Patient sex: M
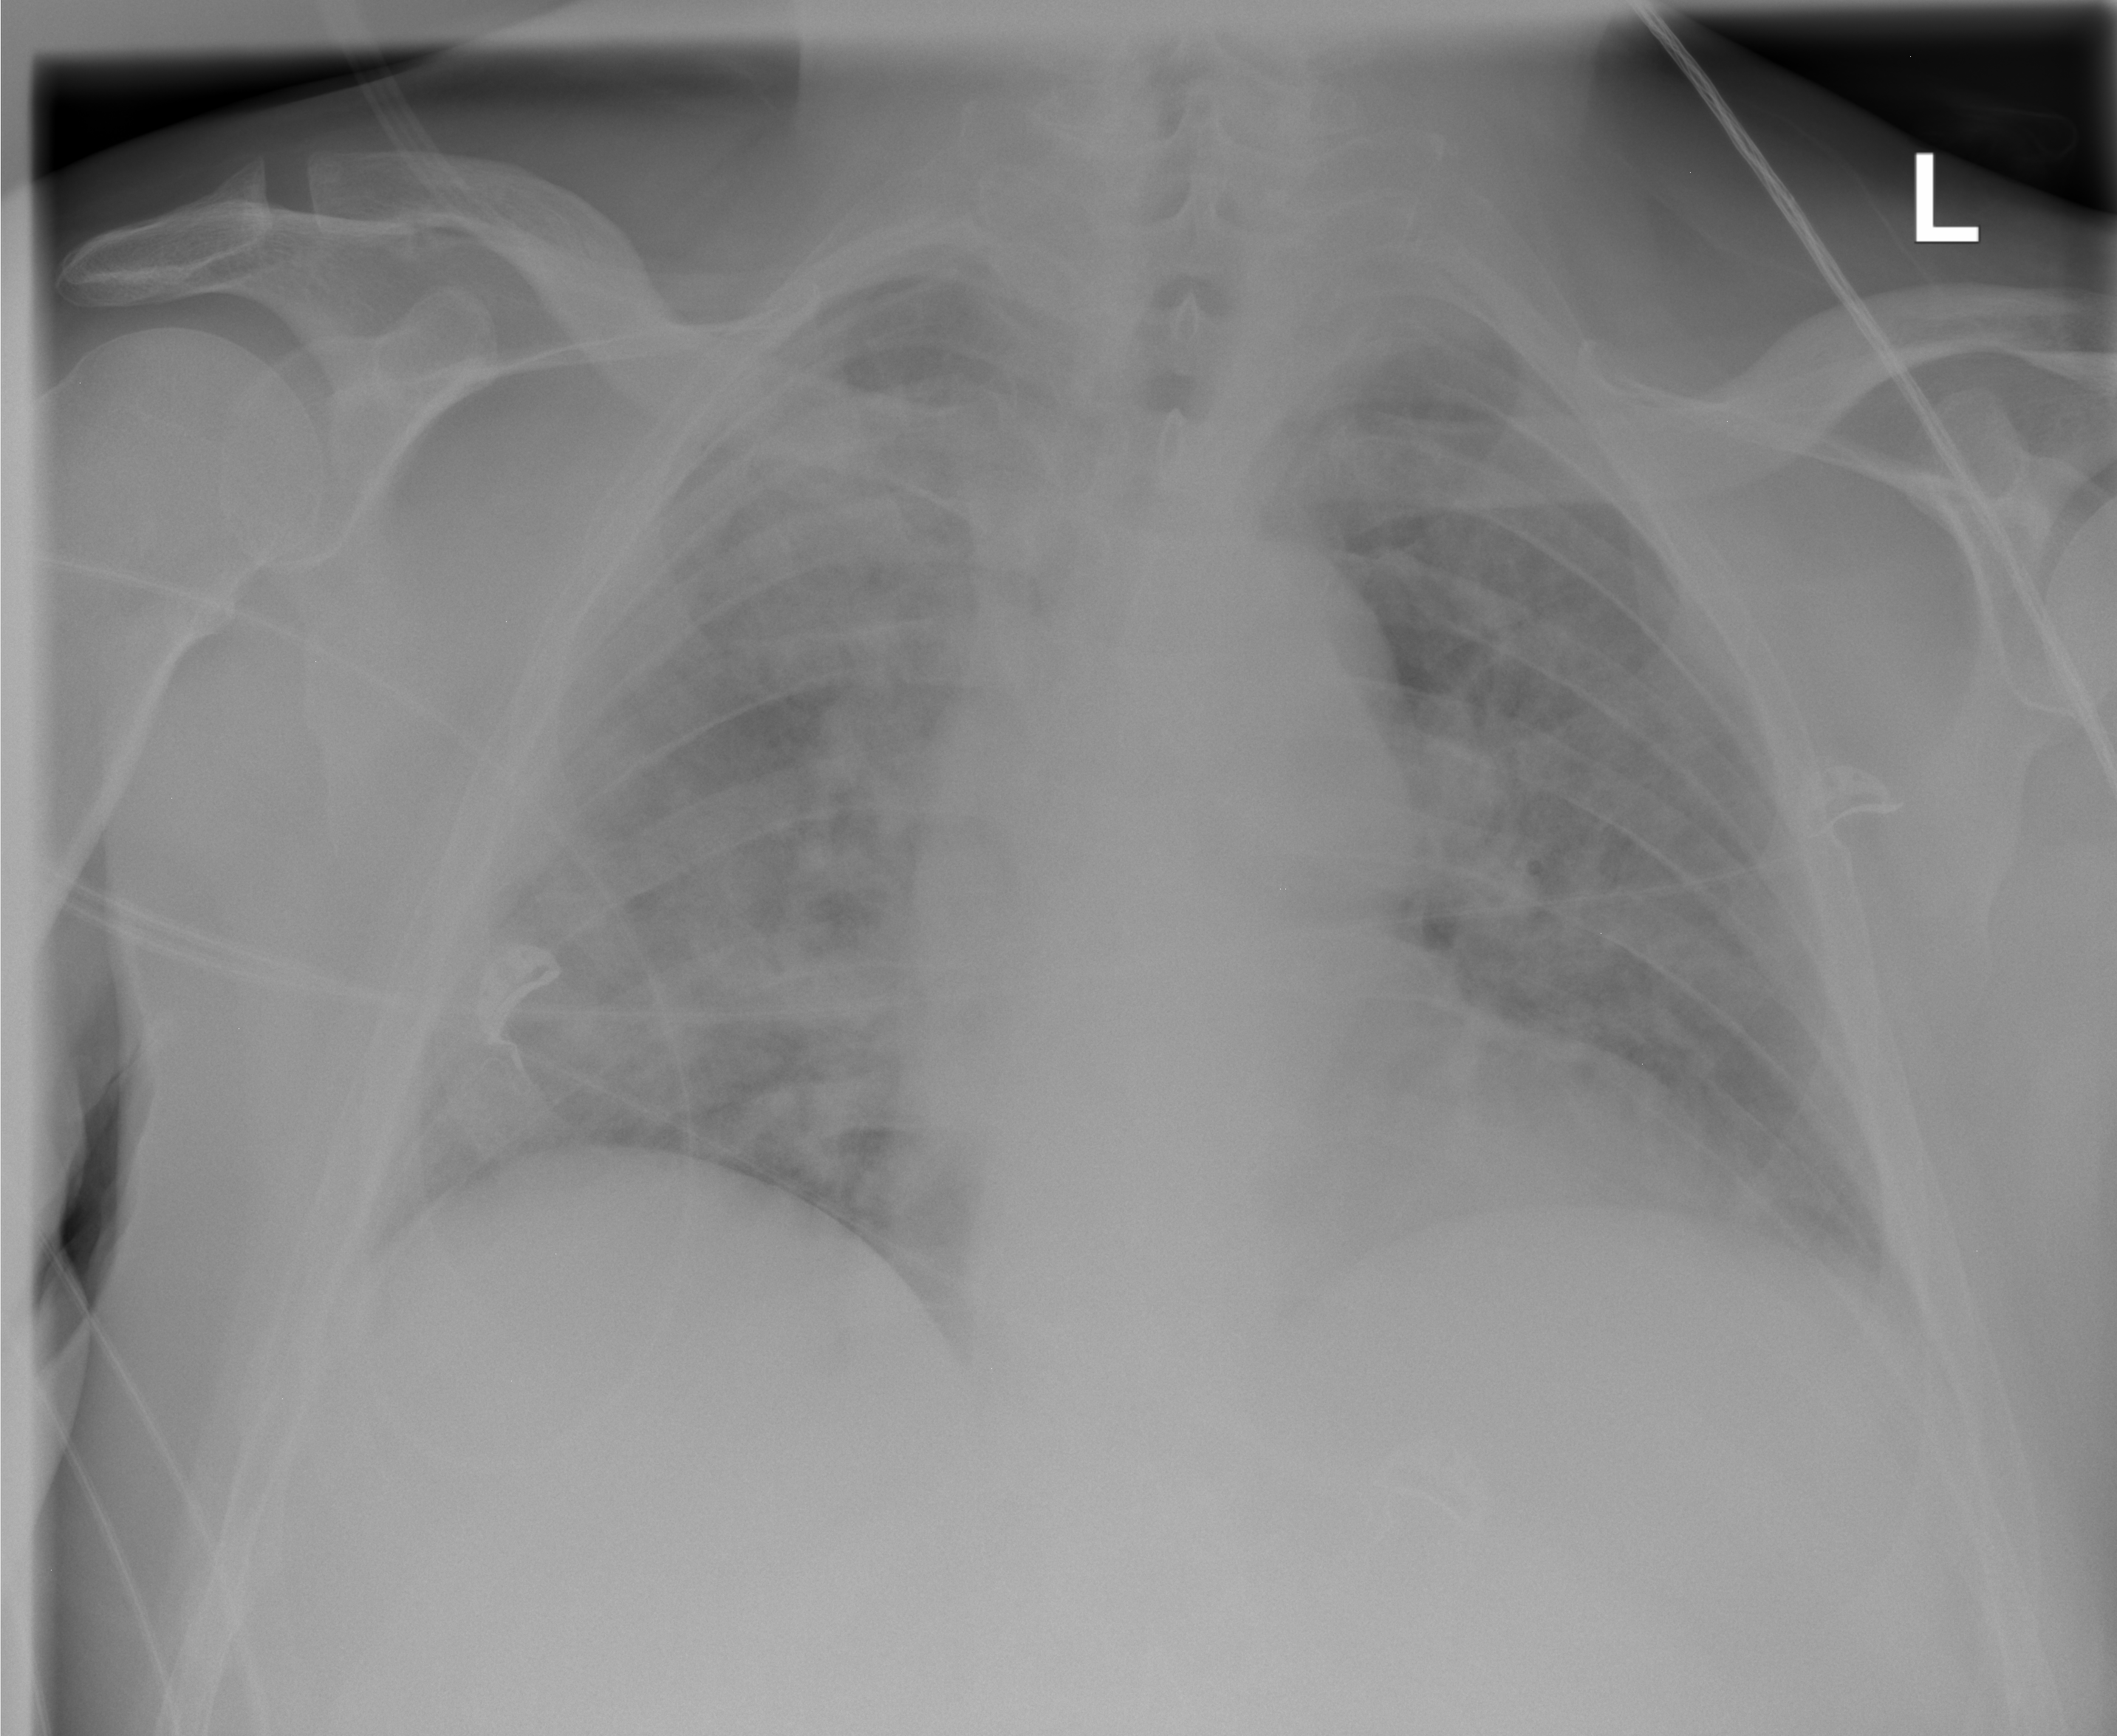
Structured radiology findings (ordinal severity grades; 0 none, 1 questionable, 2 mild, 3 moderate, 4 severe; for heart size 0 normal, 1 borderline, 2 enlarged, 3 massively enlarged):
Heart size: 0
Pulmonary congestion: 2
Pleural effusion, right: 0
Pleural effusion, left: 0
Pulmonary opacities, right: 3
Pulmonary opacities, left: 3
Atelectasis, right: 0
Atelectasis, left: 0